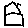
Label: house